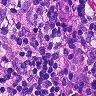
Metastatic tissue present: no